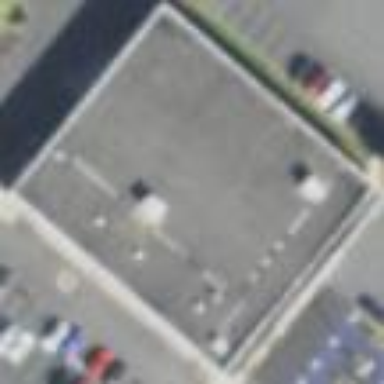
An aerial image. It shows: Building housing car repair shop.